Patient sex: M
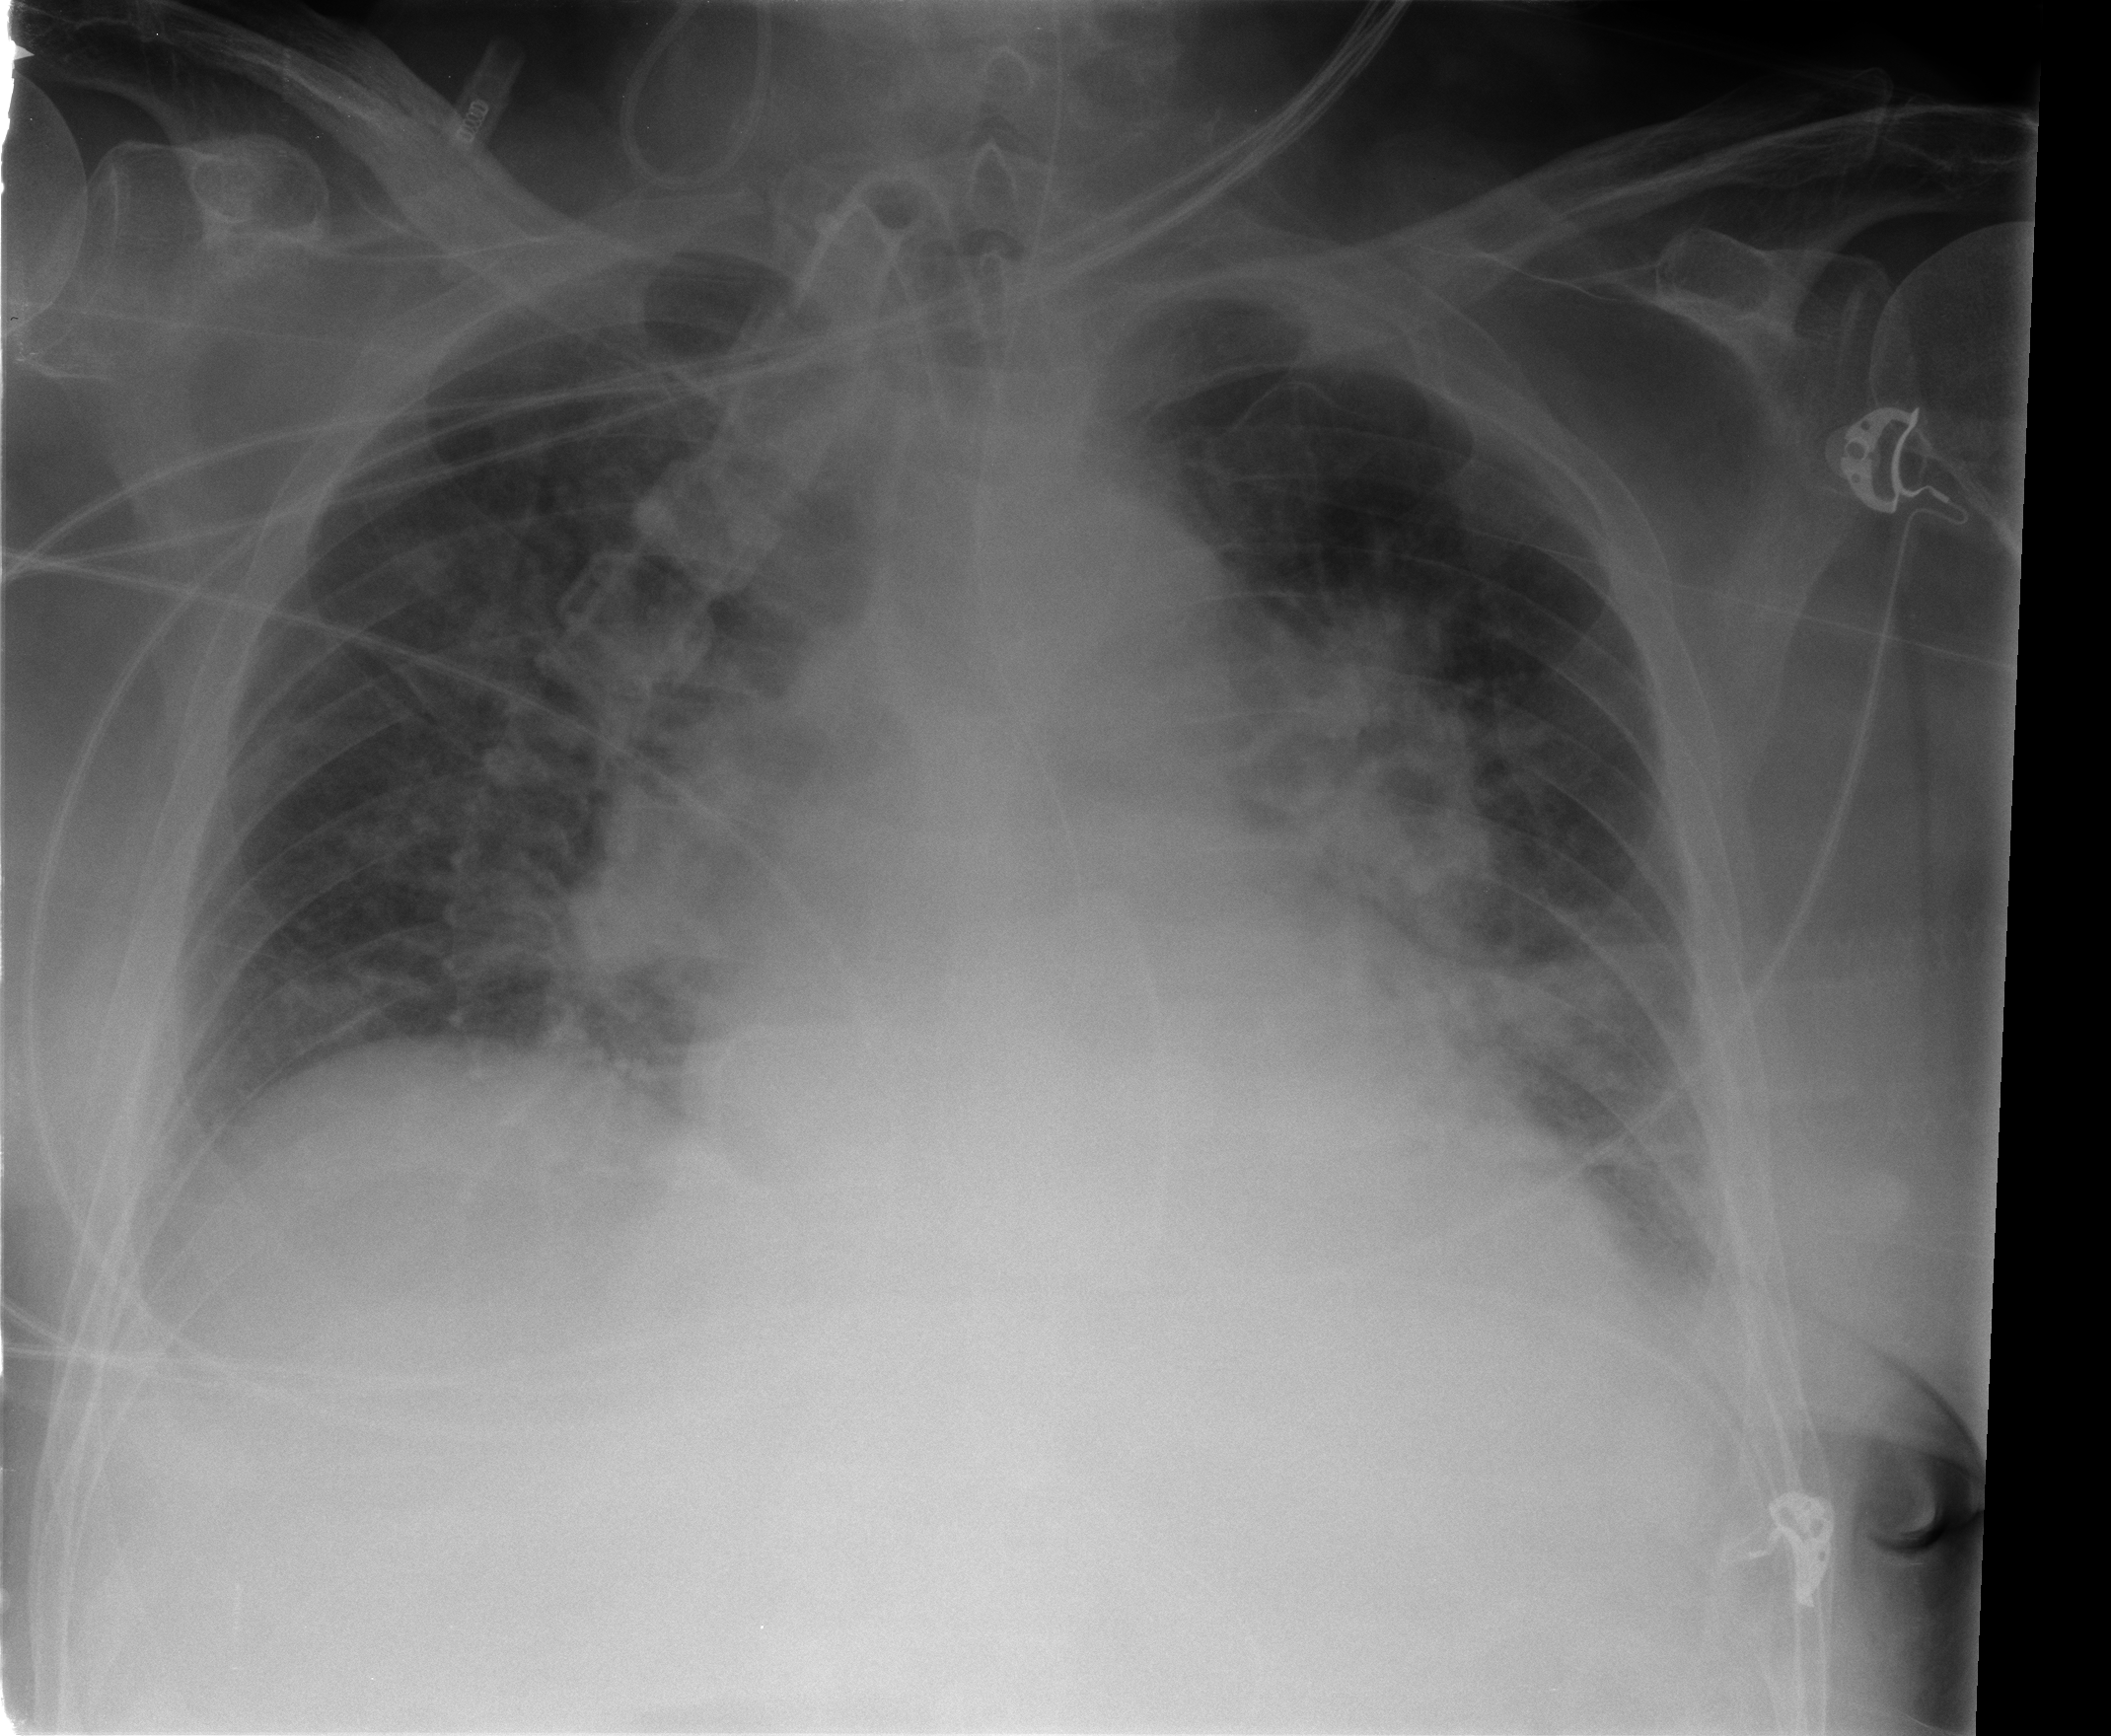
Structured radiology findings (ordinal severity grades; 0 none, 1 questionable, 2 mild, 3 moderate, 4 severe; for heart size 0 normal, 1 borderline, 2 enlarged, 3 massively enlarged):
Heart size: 2
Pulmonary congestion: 2
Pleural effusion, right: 2
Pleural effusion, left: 3
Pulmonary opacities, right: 2
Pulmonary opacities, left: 0
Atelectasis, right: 2
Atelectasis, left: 2